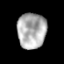
Tissue: prostate
Cell type: T cells
Senescence score: 0.3408
Nuclear area (px): 1005
Mean DAPI intensity: 175.801